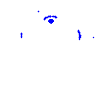
Particle: electron